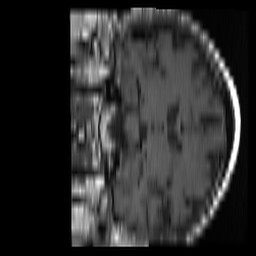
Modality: T1w
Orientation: coronal
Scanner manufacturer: ge
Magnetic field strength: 1.5 T
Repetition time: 0.5167 s
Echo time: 0.011 s